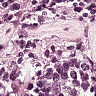
Metastatic tissue present: no